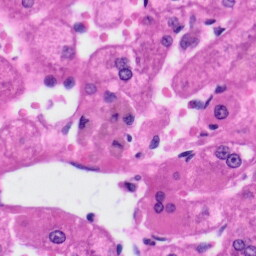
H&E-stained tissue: Liver